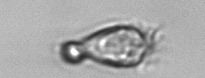
Label: Paratontonia_gracillima